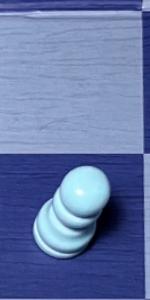
Label: Pawn_White